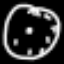
Label: clock